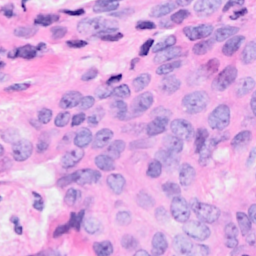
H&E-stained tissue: Breast